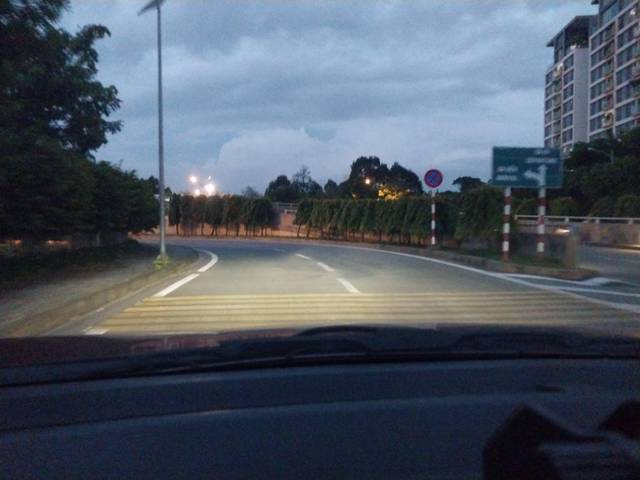
Region: Vietnam
Coordinates: 10.815, 106.666